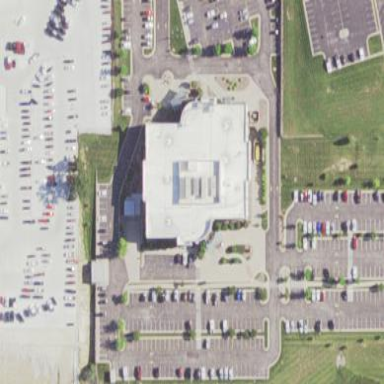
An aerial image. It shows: Clinic building providing healthcare services.